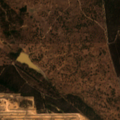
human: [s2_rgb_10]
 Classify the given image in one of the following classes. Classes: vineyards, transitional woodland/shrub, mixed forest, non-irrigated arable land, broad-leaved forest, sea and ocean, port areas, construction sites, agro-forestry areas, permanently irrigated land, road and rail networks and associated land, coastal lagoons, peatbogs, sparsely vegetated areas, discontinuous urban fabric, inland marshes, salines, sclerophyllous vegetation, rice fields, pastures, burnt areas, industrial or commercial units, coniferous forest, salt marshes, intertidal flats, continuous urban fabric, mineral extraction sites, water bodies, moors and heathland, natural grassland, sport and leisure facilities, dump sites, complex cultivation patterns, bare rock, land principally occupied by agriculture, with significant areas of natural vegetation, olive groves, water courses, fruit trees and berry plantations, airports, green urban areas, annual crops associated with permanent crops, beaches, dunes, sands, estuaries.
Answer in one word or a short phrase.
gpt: industrial or commercial units, pastures, agro-forestry areas, broad-leaved forest, transitional woodland/shrub